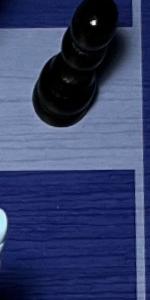
Label: Empty